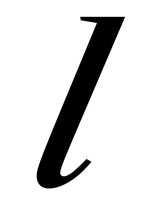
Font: LibreCaslonText-Italic_Medium_Italic